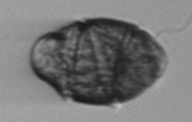
Label: Margalefidinium